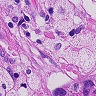
Metastatic tissue present: yes